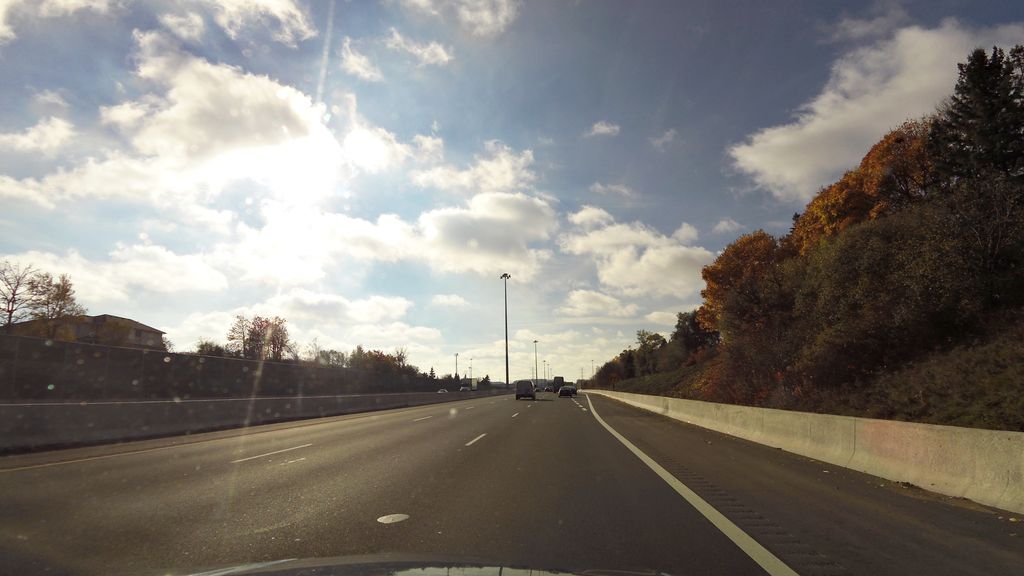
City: kitchener-waterloo